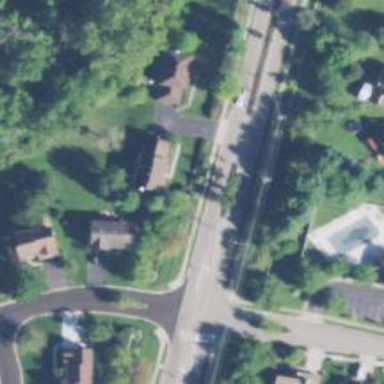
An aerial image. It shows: Shared driveway designated as service road.